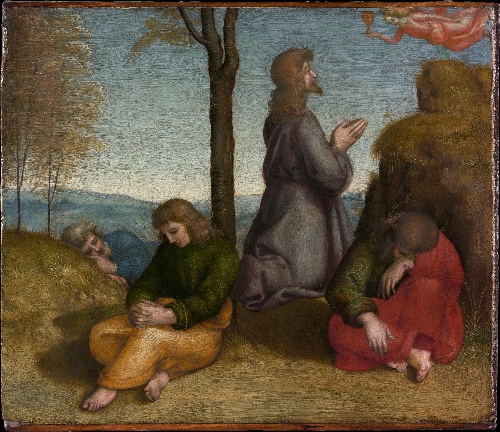
Title: The Agony in the Garden
Artist: Raphael (Raffaello Sanzio or Santi)
Artist bio: Italian, Urbino 1483–1520 Rome
Date: ca. 1504
Object type: Painting, predella panel
Classification: Paintings
Medium: Oil on wood
Dimensions: 9 1/2 × 11 3/8 in. (24.1 × 28.9 cm)
Department: European Paintings
Credit line: Funds from various donors, 1932
Accession year: 1932
Repository: Metropolitan Museum of Art, New York, NY
Tags: Gardens|Men|Women|Sleeping|Angels